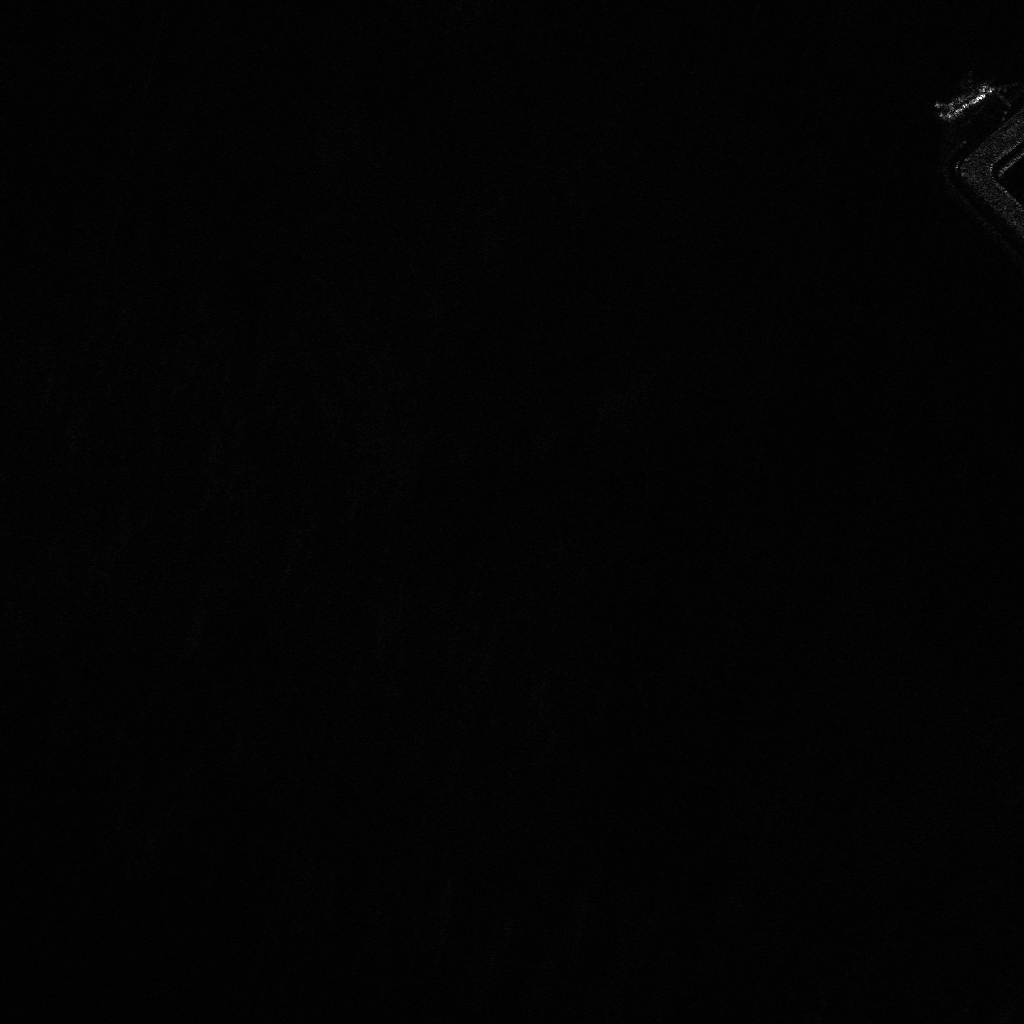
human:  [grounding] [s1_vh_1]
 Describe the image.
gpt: In the satellite image, there is  <ref>1 large fishing </ref> <box>[[93, 5, 95, 13, 64]]</box> located at top right.